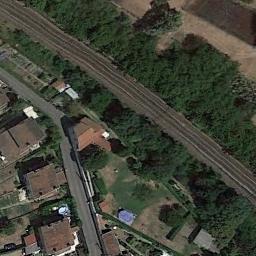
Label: railway